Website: apple
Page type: payment
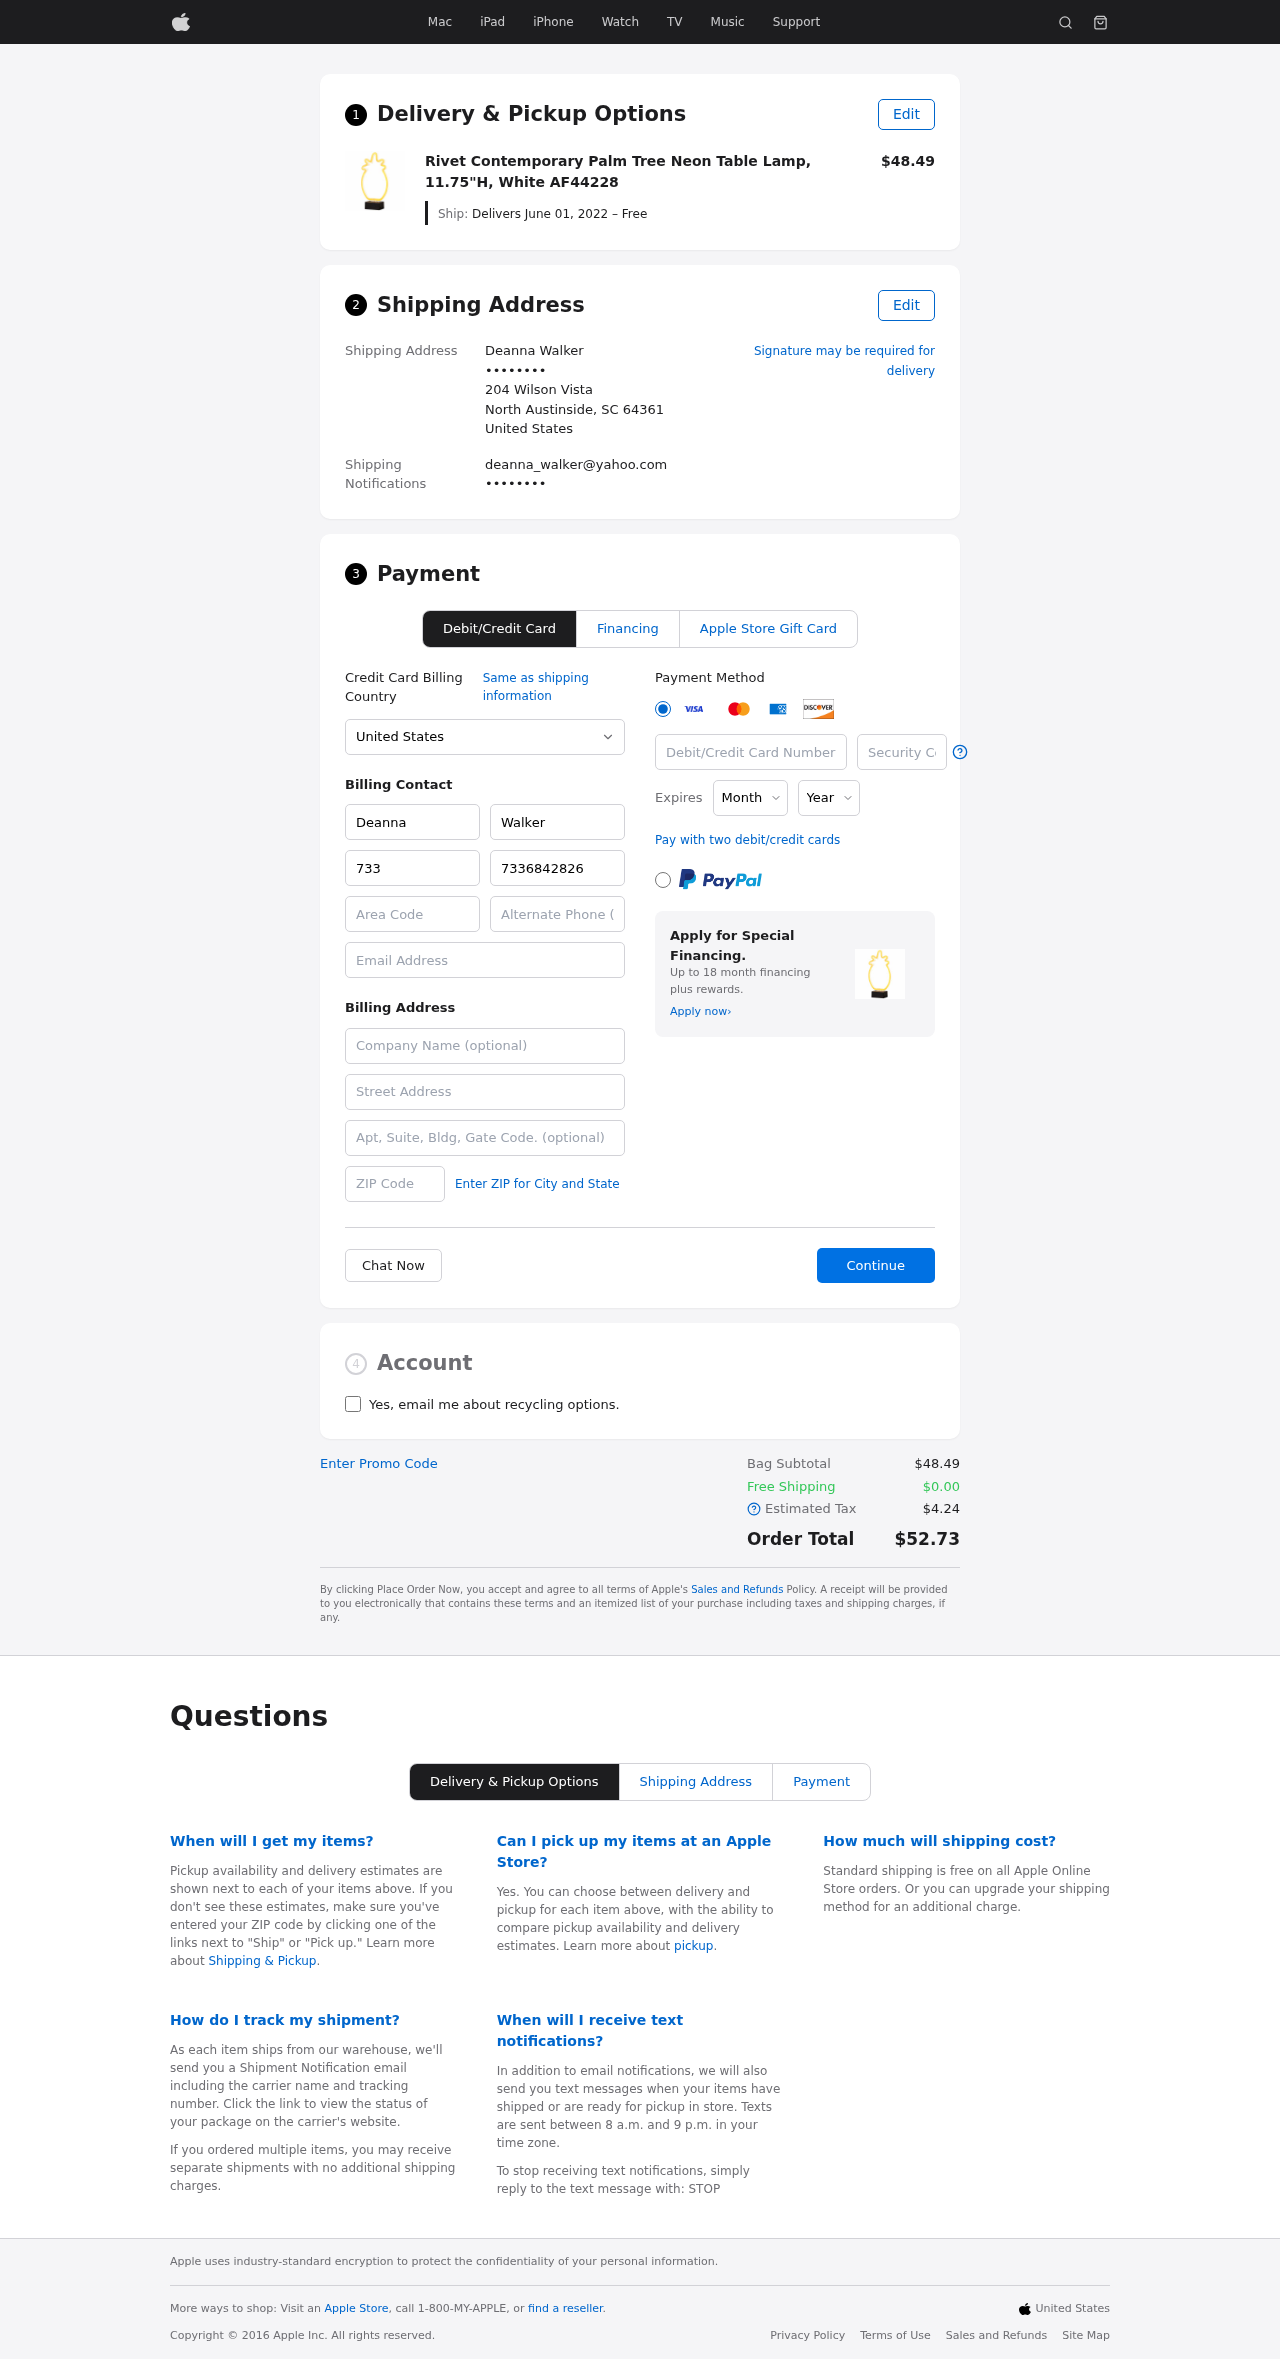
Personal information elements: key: PII_CARD_CVV
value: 708
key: PII_CARD_EXPIRY_MONTH
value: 06
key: PII_CARD_EXPIRY_YEAR
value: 26
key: PII_CARD_NUMBER
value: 6507 1658 5142 1780
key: PII_CITY_STATE_ZIP
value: North Austinside, SC 64361
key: PII_COMPANY
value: Barton LLC
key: PII_COUNTRY
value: United States
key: PII_EMAIL
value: deanna_walker@yahoo.com
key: PII_EMAIL2
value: deanna_walker@yahoo.com
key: PII_FIRSTNAME
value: Deanna
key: PII_FULLNAME
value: Deanna Walker
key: PII_LASTNAME
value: Walker
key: PII_PHONE3
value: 7336842826
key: PII_PHONE_AREA
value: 733
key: PII_POSTCODE2
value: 79102
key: PII_SECURITY_CODE
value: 25VM
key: PII_STREET
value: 204 Wilson Vista
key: PII_STREET2
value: Apt. 197
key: PII_PHONE
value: ••••••••
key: PII_PHONE2
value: ••••••••
Product elements: key: PRODUCT1_NAME
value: Rivet Contemporary Palm Tree Neon Table Lamp, 11.75"H, White AF44228
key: PRODUCT1_PRICE
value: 48.49
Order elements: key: ORDER_DELIVERY_DATE
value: Delivers June 01, 2022 – Free
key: ORDER_SUBTOTAL
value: $48.49
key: ORDER_SHIPPING_COST
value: $0.00
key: ORDER_TAX
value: $4.24
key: ORDER_TOTAL
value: $52.73